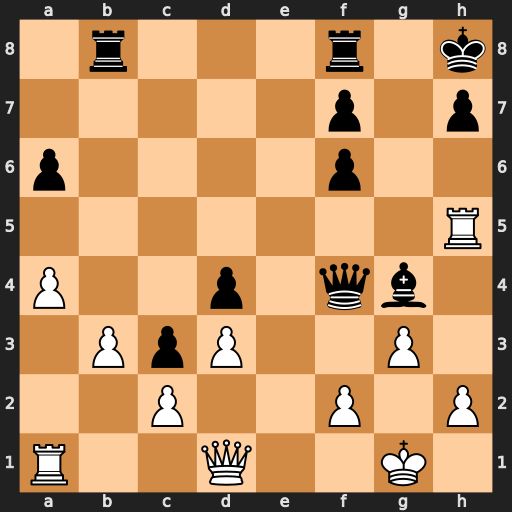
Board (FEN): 1r3r1k/5p1p/p4p2/7R/P2p1qb1/1PpP2P1/2P2P1P/R2Q2K1
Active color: w
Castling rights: -
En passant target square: -
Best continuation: gxf4 Bxd1 Rxd1 Rg8+ Kf1